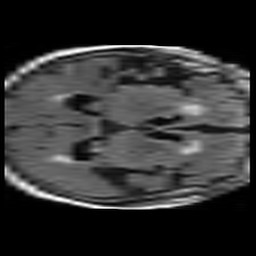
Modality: FLAIR
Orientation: axial
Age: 79
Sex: female
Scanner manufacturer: philips
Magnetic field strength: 1.5 T
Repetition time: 11 s
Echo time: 0.14 s